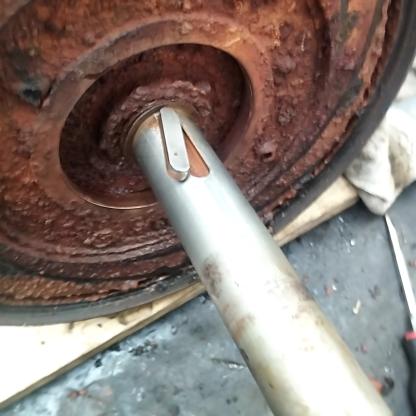
Klasa: inne